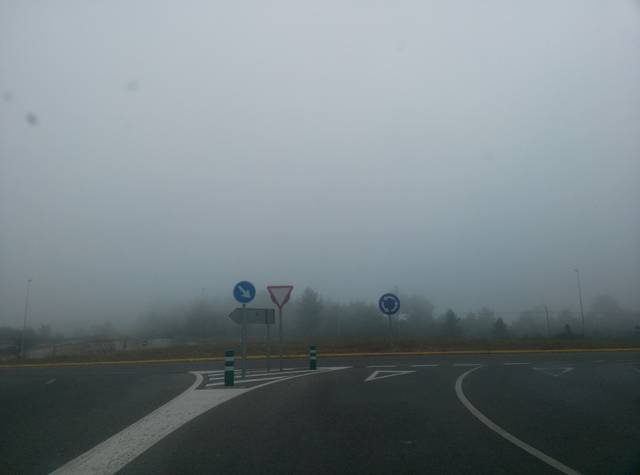
Region: Spain
Coordinates: 43.021, -7.526